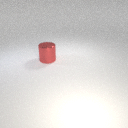
large red metal cylinder